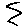
Label: zigzag